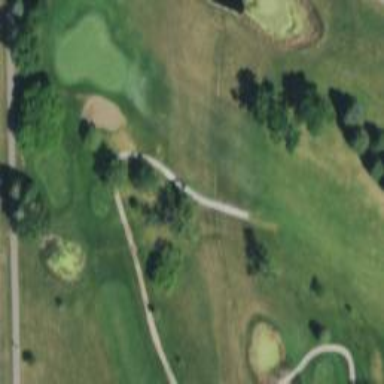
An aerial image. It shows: Well-maintained path suitable for golfing.